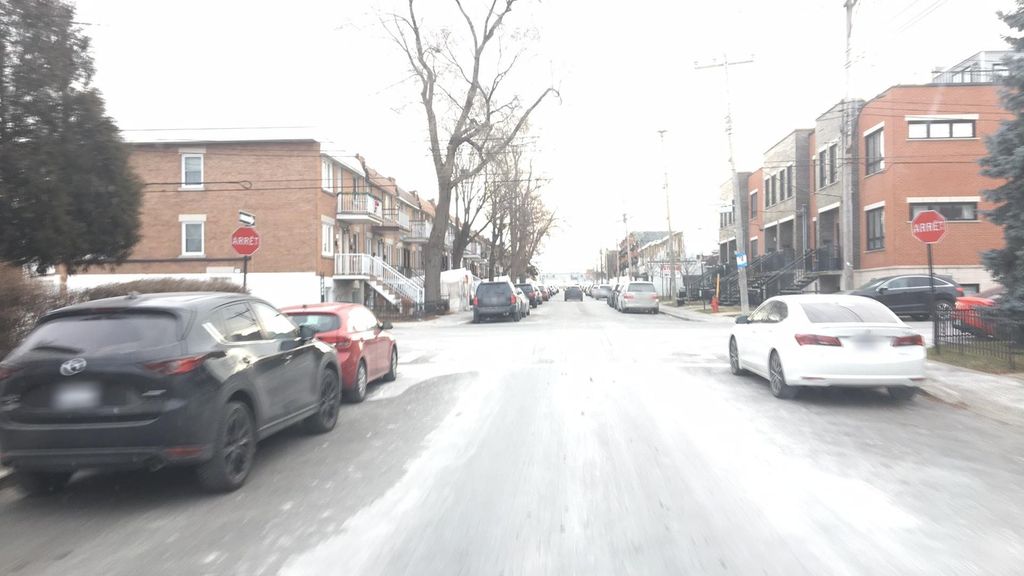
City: montreal